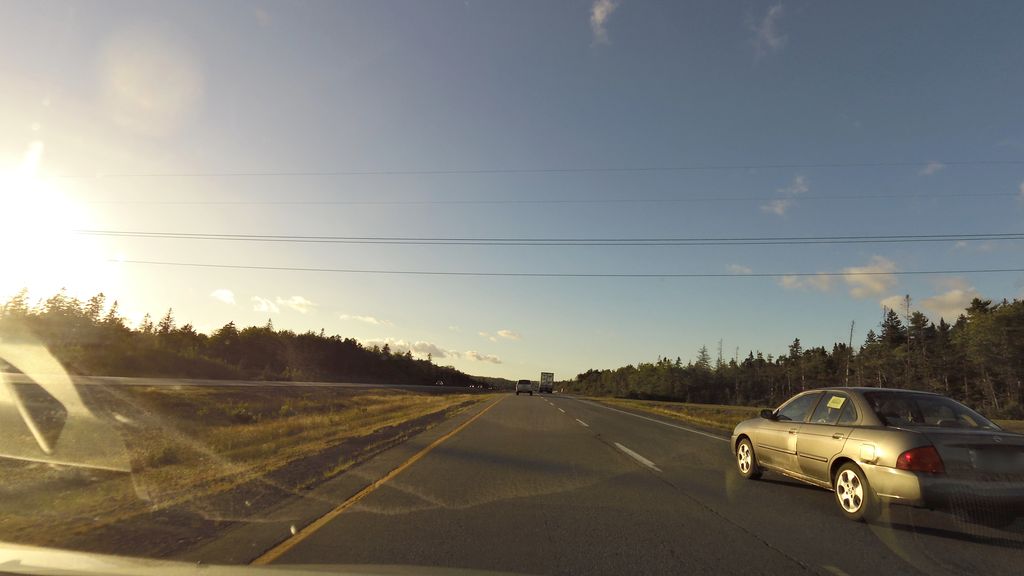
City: halifax